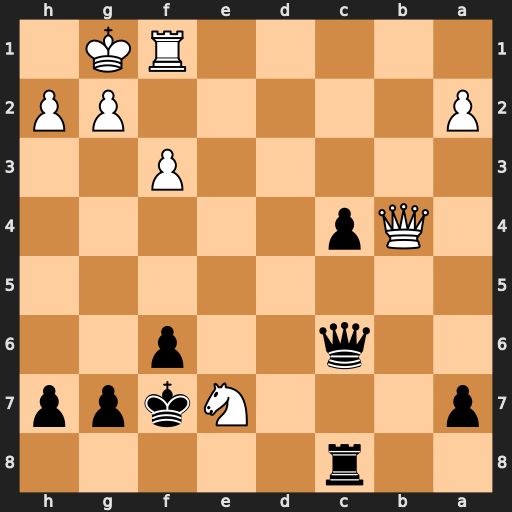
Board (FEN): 2r5/p3Nkpp/2q2p2/8/1Qp5/5P2/P5PP/5RK1
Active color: b
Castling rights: -
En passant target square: -
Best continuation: Qc5+ Qxc5 Rxc5 Nc8 Rxc8